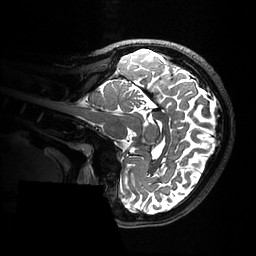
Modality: T1w
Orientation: sagittal
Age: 21
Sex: male
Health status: healthy
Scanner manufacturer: ge
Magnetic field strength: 3 T
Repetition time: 0.007348 s
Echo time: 0.003036 s